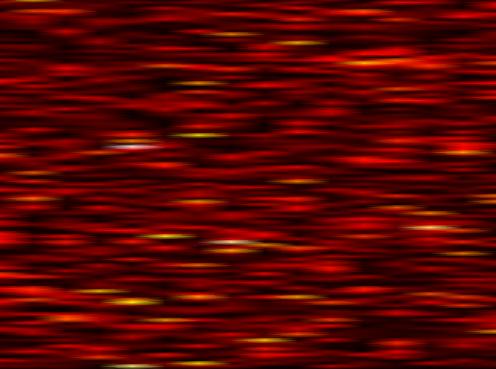
Label: UFMC